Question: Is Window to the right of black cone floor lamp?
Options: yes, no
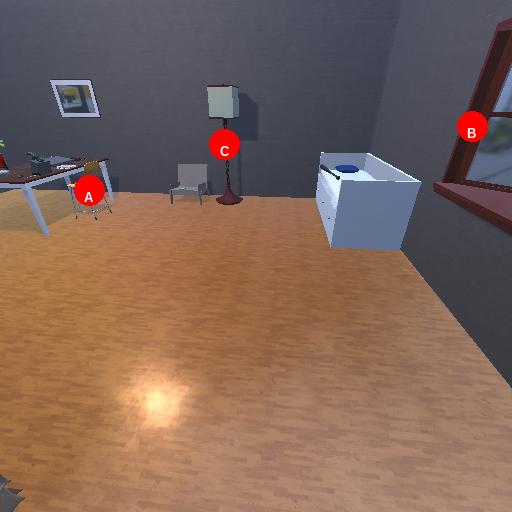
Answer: yes